Question: I have a chart that I made - it's a 3D scatterplot, with 2000 data points plotted per colour. Please see chart below:

I used matplotlib's 3D scatter plot to make this.
I was wondering if there's a way to make this into a "cloud" plot of sorts? Sort of like a bounding cloud/box that envelopes where all (or the majority) of the blue or green points lie. My goal is to visualize the separation between the two colours. Granted, that is possible now, but I thought maybe a "cloud" plot might be clearer?
As I was unable to find anything on these kinds of plots using raw data, I have yet to code anything up.
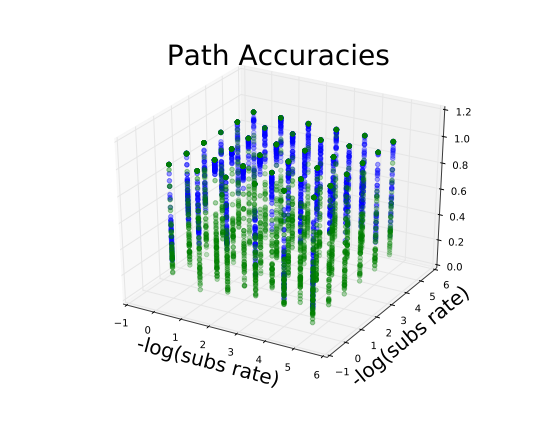
Answer: Not exactly a cloud, but more of an idea: you may use <URL>, to interpolate your data on denser mesh. Then plot the data with:
- 's=200'- 'alpha=.1'- <URL>'cmap='PRGn''
then
'''
ax.scatter(xs, ys, zs, c=zs, marker='D', s=200, alpha=.1, cmap='PRGn')
'''
would give you this: